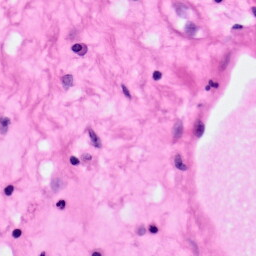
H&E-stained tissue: Pancreatic